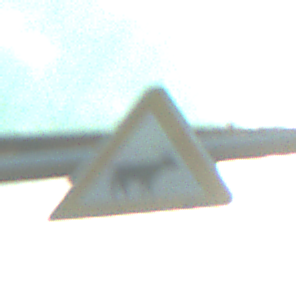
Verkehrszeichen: ViehtriebLinks
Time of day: MorningAfternoon
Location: Roofed (Special)
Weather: PartlyCloudy
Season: NotSpecified
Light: Natural